Question:
'''
if ((ParseIsSuccessfull = int.TryParse(P1STRtextbox.Text, out result)) == true)//Try parsing the STR text box;If it parses successfully
{
PlayerOne[P1ClassNumber].Strength = 0;//These couple lines reset the value of strength initially
int SumOfAllStatPoints = PlayerOne[P1ClassNumber].Strength + //Without these couple lines the user cannot enter their total number of points into this text field
PlayerOne[P1ClassNumber].Dexterity + PlayerOne[P1ClassNumber].Vigor + //
PlayerOne[P1ClassNumber].RedMagic + PlayerOne[P1ClassNumber].BlueMagic;//
P1RemainingStatPointsLabel.Text = (PlayerOne[P1ClassNumber].TotalStatPoints - SumOfAllStatPoints).ToString();//Recalculate the remaining stat points each time the text is changed
PlayerOne[P1ClassNumber].Strength = int.Parse(P1STRtextbox.Text);//Store the parsed value into PlayerOnes Strength Value
if (PlayerOne[P1ClassNumber].Strength > int.Parse(P1RemainingStatPointsLabel.Text))//If PlayerOnes Strength Input is greater than the remaining stat points
{
MessageBox.Show("You have enter a number larger than your remaining stat points!");//Prompt the user to enter a valid number
}
else if (PlayerOne[P1ClassNumber].Strength < int.Parse(P1RemainingStatPointsLabel.Text))//If PlayerOnes Strength Input is less than the remaining stat points
{
PlayerOne[P1ClassNumber].Strength = int.Parse(P1STRtextbox.Text);//Store the STR input in an integer value
SumOfAllStatPoints = PlayerOne[P1ClassNumber].Strength + //Total up All of player ones stats that the user has the option to input a number for
PlayerOne[P1ClassNumber].Dexterity + PlayerOne[P1ClassNumber].Vigor + //In this case STR/DEX/VIG/RM/BM
PlayerOne[P1ClassNumber].RedMagic + PlayerOne[P1ClassNumber].BlueMagic;
PlayerOne[P1ClassNumber].RemainingStatPoints = (PlayerOne[P1ClassNumber].TotalStatPoints - SumOfAllStatPoints);
P1RemainingStatPointsLabel.Text = PlayerOne[P1ClassNumber].RemainingStatPoints.ToString();//Display the updated stat points in the remaining stat points label
}
}
else if ((ParseIsSuccessfull = int.TryParse(P1STRtextbox.Text, out result)) == true)//If the parse is unsuccessfull
{
MessageBox.Show("Please enter numbers only!");//Display an error message
}
'''
Quick definition of the functionality: A player selects a playable character class, the inputs their level(All done in the "Class Select" Tab in the picture). After doing so they input their level. That level is taken and multiplied by 10 to give the player a total amount of stat points that they can allocate to their character. Initially TotalStatPoints = RemainingStatPoints. The user then goes to the "Input Stats" tab where they would allocate their stats. The value of their stats are updated everytime the user makes a change to the value in the text box.
My Problem: Everything works fine, but when I enter 3000(Which is my total stat points), the field that displays my Remaining stat points shows 3000 rather than 0. I guess somewhere in my code it messes up and sets the remaining stat points variable to 3000, because the Label that displays the remaining points is localized.
Question: What seems to be my problem here? Is there any logical advice you can give? Thank you for your time and effort in advance.
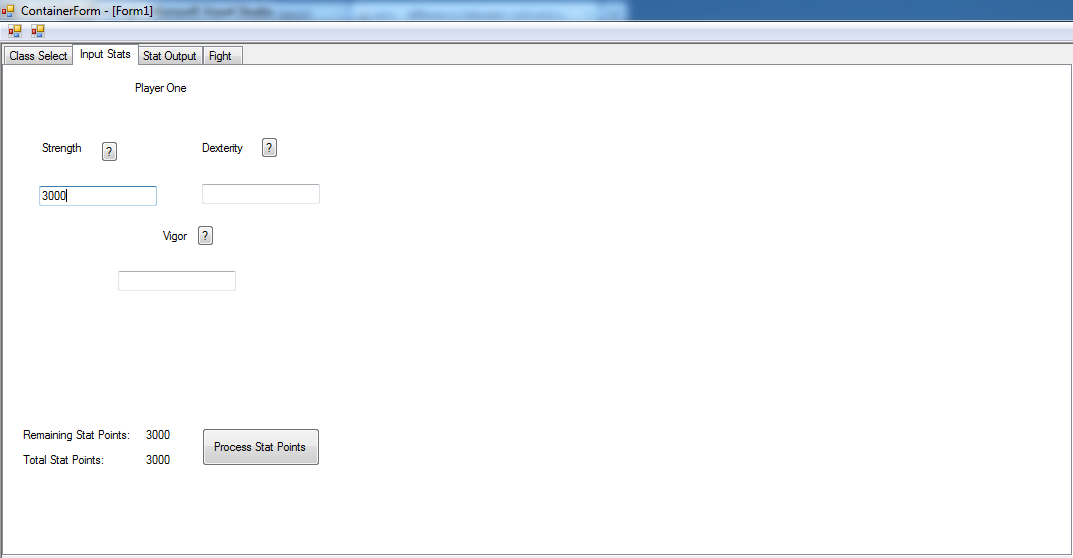
Answer: code misses the condition where Strength is equal to remaining stat points
i.e. use <= instead of <